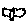
Label: bird